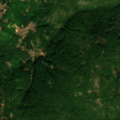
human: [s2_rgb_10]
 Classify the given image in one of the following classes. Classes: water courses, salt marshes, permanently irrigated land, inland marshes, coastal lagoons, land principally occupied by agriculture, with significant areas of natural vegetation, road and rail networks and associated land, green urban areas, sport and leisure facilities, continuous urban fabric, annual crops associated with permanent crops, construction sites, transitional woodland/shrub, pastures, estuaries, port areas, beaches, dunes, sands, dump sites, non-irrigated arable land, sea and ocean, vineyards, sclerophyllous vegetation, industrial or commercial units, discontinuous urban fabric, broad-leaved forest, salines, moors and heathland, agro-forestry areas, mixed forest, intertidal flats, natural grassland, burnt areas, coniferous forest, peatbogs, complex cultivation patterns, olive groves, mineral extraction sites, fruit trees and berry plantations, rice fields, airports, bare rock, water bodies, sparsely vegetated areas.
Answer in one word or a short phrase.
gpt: pastures, broad-leaved forest